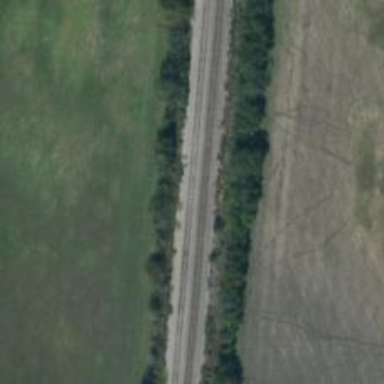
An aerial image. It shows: Railway siding for service.